Field crop: tomato
Growth stage: 1
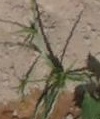
Species: cyperus